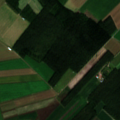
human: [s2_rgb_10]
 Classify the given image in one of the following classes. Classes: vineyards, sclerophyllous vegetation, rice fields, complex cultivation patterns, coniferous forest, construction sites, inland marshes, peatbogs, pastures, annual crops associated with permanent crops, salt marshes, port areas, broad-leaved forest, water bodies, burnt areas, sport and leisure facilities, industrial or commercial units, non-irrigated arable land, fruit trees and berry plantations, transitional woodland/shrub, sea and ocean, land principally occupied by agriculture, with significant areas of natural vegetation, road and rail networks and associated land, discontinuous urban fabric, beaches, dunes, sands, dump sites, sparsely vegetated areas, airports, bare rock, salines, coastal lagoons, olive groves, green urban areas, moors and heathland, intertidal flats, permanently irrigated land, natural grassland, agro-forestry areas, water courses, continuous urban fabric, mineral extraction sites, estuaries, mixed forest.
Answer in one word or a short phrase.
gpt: non-irrigated arable land, land principally occupied by agriculture, with significant areas of natural vegetation, coniferous forest